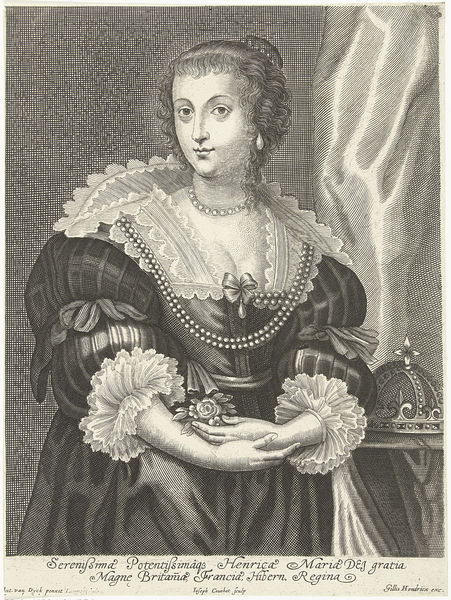
Titel: Portret van Henrietta Maria, echtgenote van Karl I van Engeland
Künstler: Adriaen Lommelin
Standort: Amsterdam
Institution: Rijksmuseum
Schlagwörter: blume, frau, frisur, kleid, zeichnung, dame, barock, hände, vorhang, ohrringe, locken, perlen, lächeln, schrift, kette, druck, maria, kupferstich